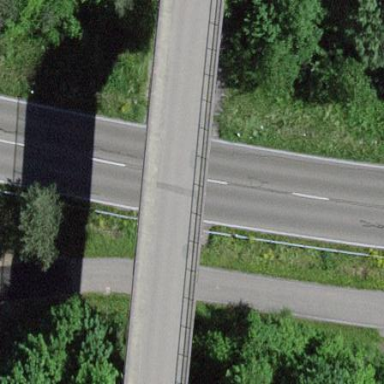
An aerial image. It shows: Man-made bridge.